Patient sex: M
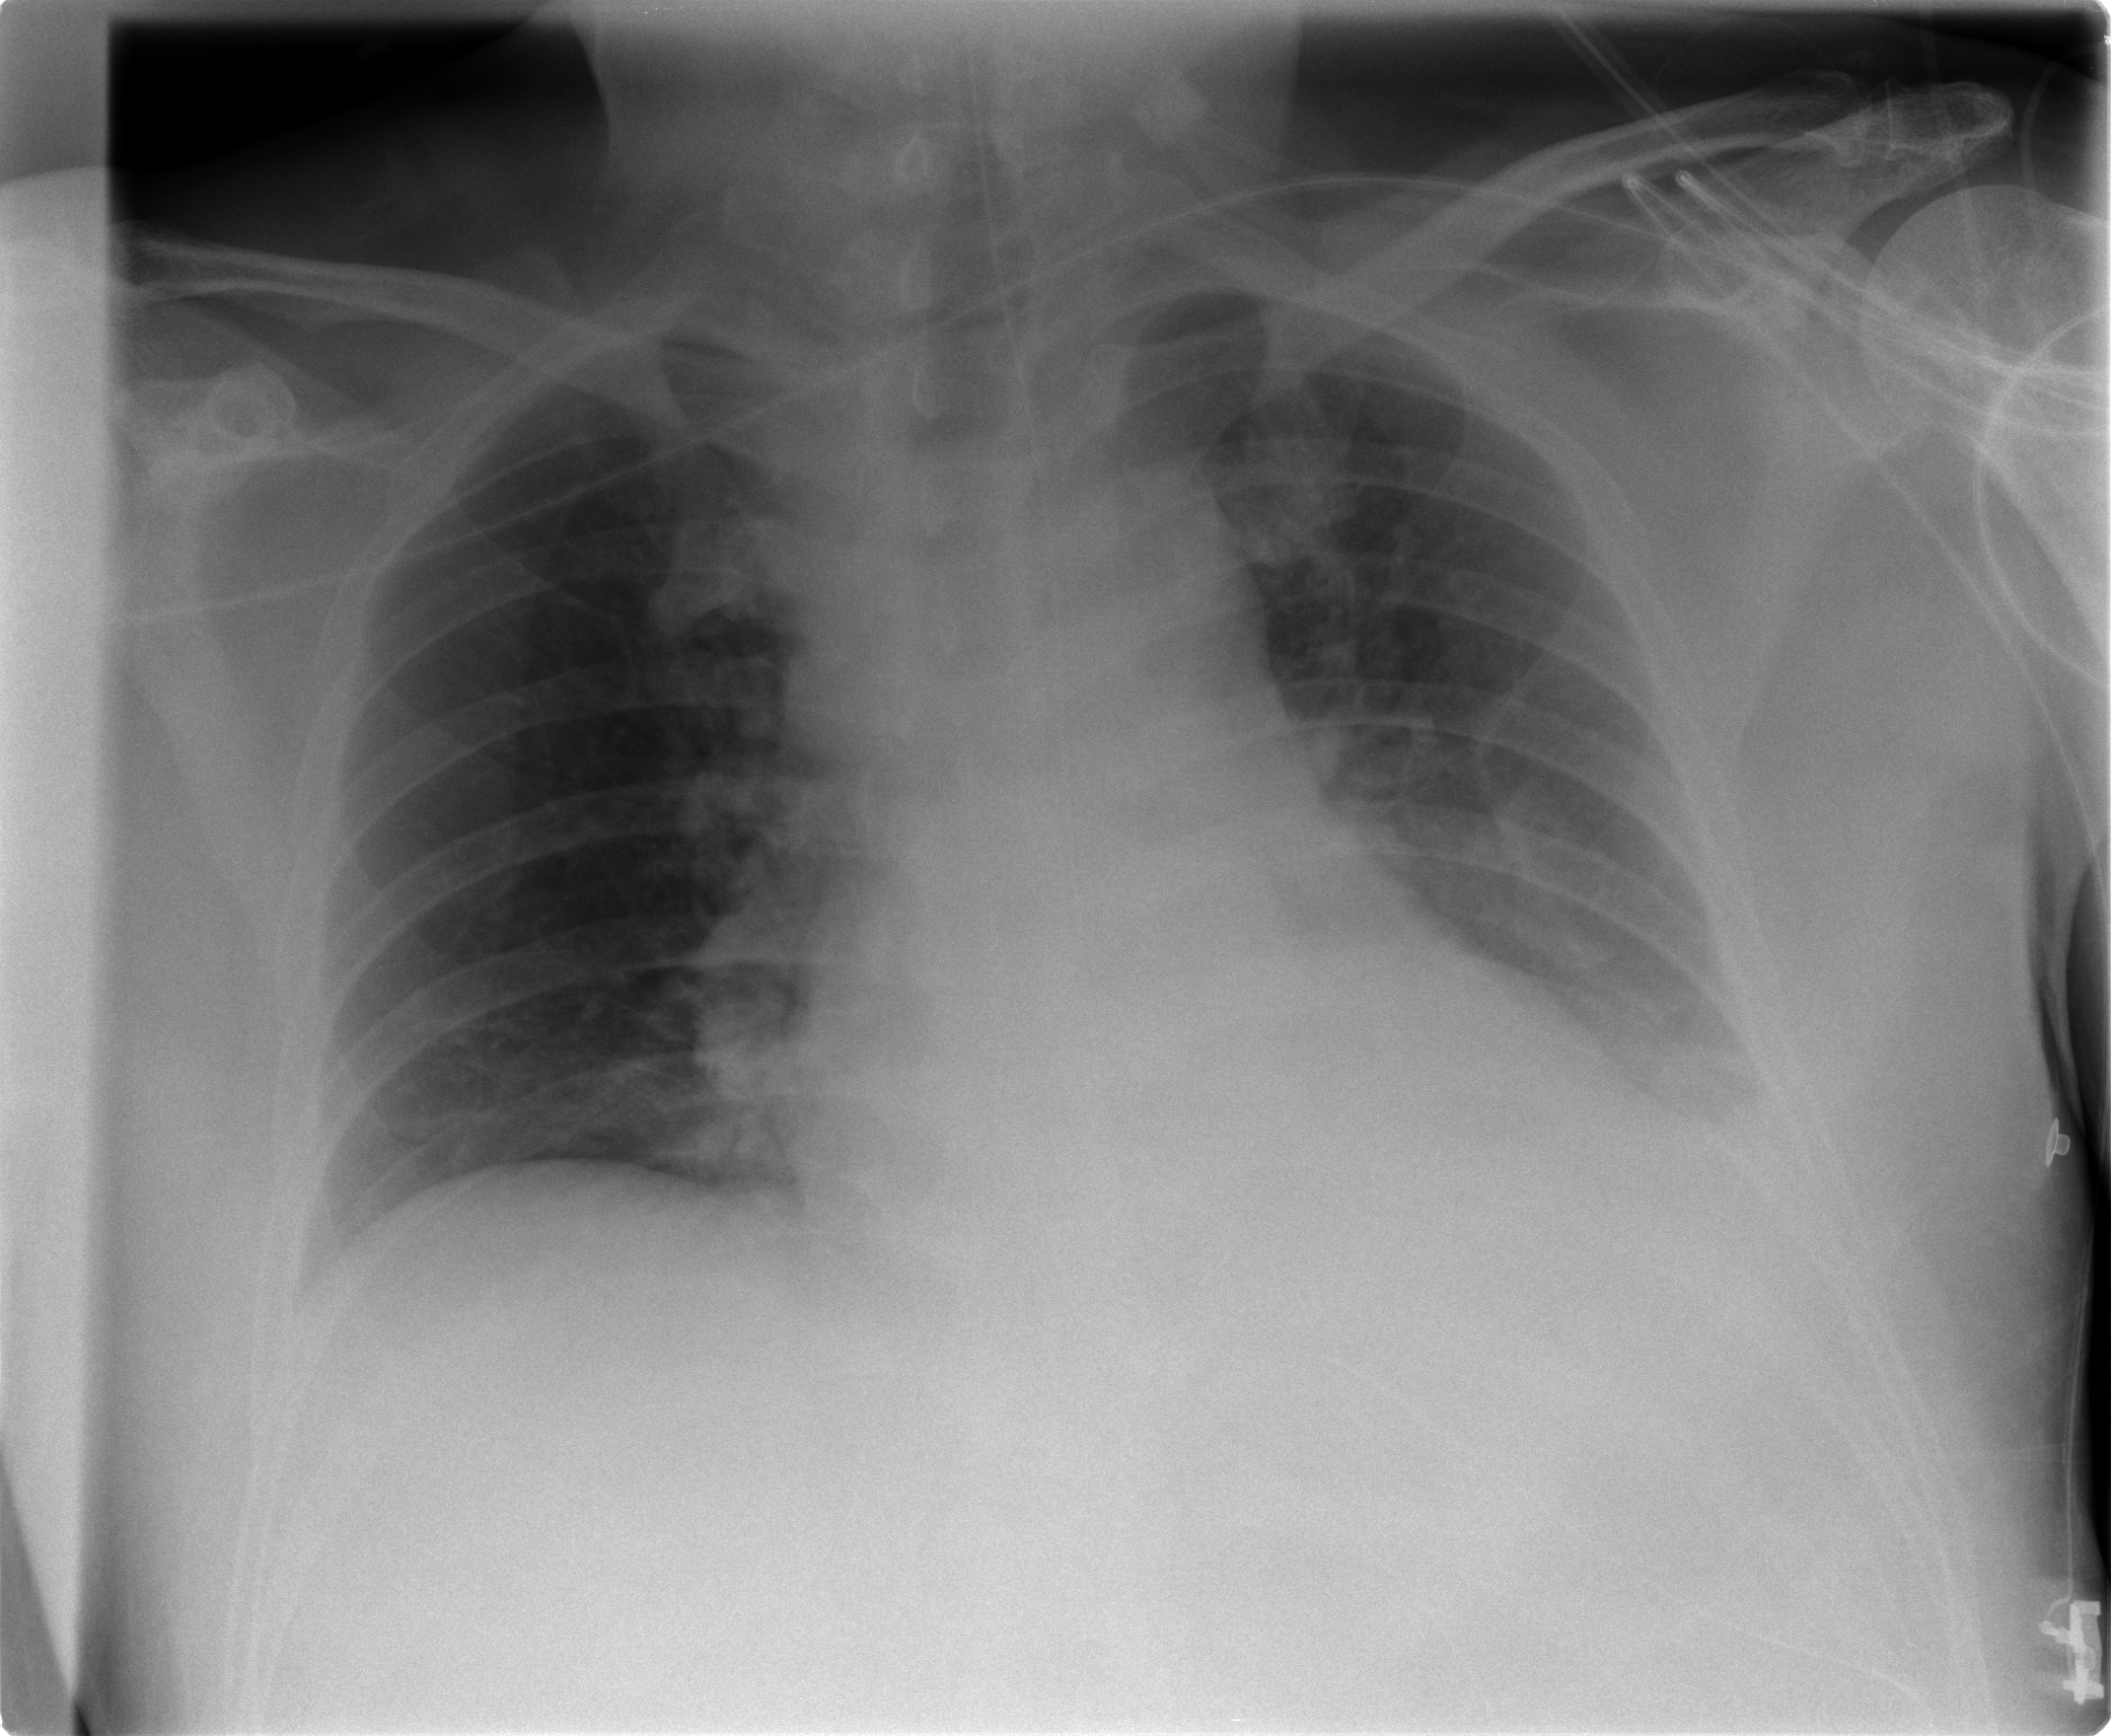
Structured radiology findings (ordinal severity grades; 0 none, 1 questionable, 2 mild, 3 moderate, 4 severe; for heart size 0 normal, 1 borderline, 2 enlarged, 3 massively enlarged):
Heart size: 0
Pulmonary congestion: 0
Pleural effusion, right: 0
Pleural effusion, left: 2
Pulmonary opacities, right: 0
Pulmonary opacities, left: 0
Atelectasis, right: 2
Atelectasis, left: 2